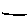
Label: line